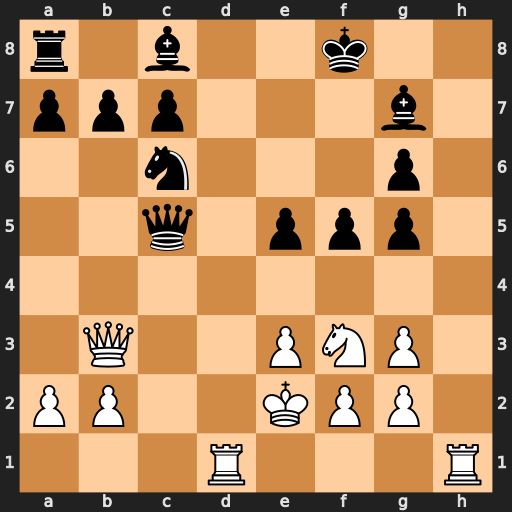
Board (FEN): r1b2k2/ppp3b1/2n3p1/2q1ppp1/8/1Q2PNP1/PP2KPP1/3R3R
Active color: w
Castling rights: -
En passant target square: -
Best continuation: Nxg5 Qe7 Nh7+ Ke8 Qg8+